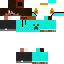
A male human skin with medium skin, wearing brown long hair dressed in a blue hoodie and black pants, featuring a closed mouth.